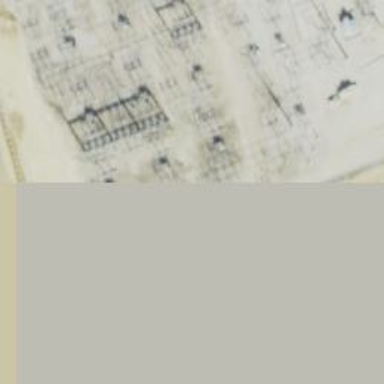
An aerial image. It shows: Switch for power supply.